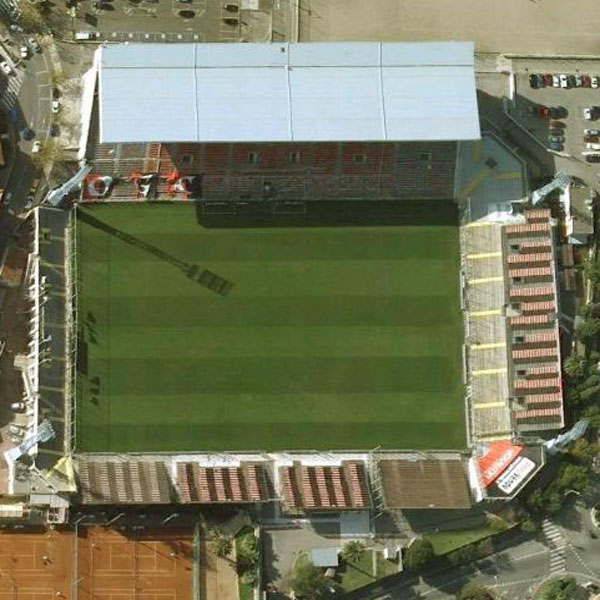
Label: Stadium